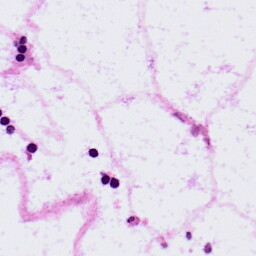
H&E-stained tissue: LymphNode